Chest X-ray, AP view. Patient: 59 years old, sex F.
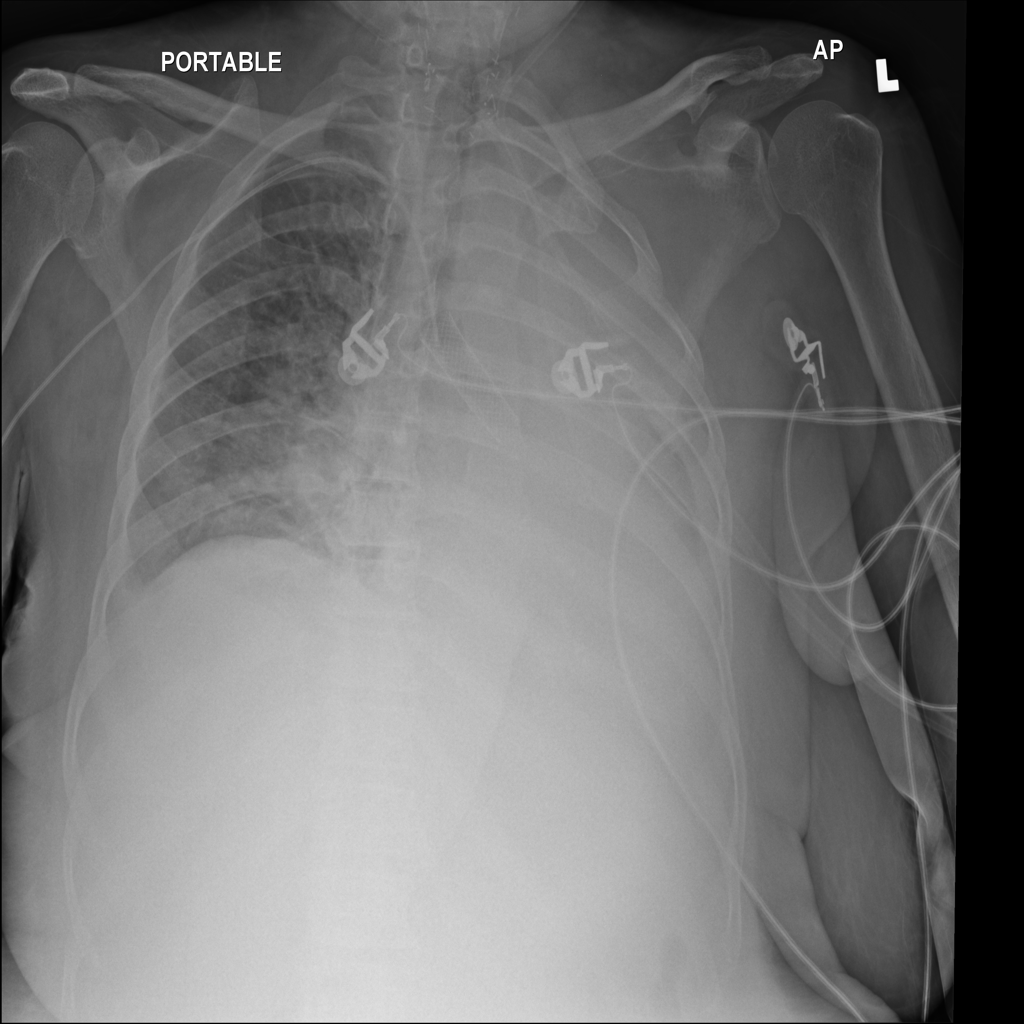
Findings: Infiltration